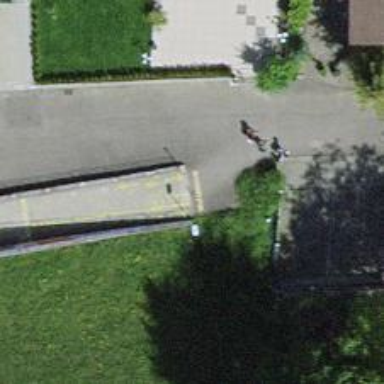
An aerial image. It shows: Bollard.